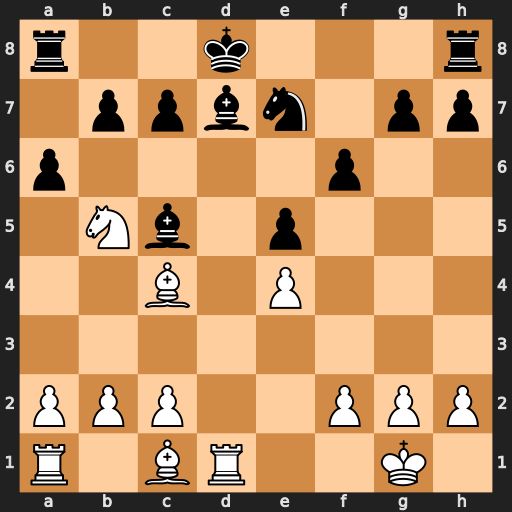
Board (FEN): r2k3r/1ppbn1pp/p4p2/1Nb1p3/2B1P3/8/PPP2PPP/R1BR2K1
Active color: w
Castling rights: -
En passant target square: -
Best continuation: Be6 Bd6 Nxd6